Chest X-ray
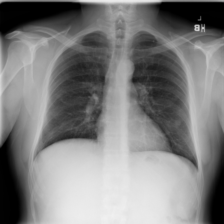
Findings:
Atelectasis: negative
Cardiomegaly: negative
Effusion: negative
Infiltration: negative
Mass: negative
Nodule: negative
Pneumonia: negative
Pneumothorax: negative
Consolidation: negative
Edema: negative
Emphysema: negative
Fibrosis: negative
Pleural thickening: negative
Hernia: negative